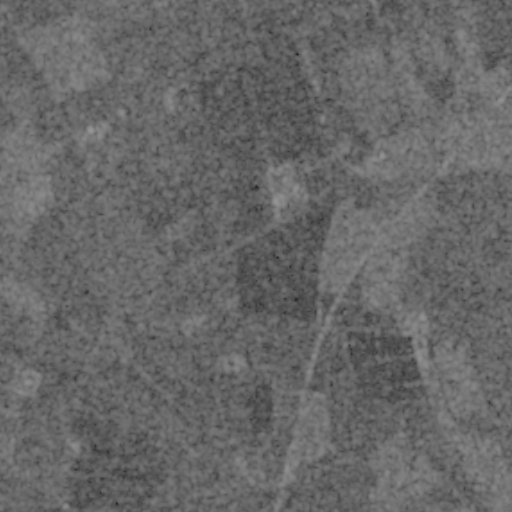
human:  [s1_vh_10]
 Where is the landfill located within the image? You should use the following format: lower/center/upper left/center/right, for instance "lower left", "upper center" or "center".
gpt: The landfill is located in the upper right of the image.
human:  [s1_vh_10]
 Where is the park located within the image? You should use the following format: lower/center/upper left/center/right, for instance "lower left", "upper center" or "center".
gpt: The park is located in the center of the image.
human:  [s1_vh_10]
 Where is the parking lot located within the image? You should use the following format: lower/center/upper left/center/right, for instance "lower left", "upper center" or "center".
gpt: The parking lot is located in the upper center of the image.
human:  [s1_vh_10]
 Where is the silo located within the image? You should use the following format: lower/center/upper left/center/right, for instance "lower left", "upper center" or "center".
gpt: The silo is located in the lower right of the image.
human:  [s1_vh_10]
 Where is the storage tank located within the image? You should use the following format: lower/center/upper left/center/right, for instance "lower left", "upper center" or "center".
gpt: The storage tank is located in the upper right of the image.
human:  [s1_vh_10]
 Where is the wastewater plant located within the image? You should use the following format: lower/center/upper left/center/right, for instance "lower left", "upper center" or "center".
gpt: The wastewater plant is located in the upper right of the image.
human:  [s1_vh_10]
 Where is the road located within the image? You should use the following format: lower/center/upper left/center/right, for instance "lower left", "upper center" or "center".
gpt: There is no road in the image.

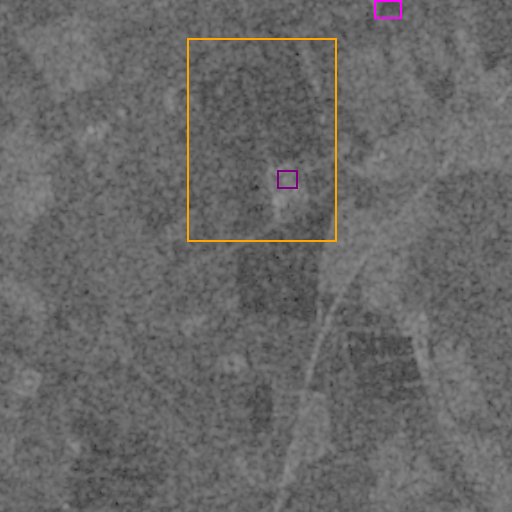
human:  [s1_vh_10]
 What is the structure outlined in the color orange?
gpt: The structure outlined in orange is a crop field.
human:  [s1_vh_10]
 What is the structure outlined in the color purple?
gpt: The structure outlined in purple is a park.
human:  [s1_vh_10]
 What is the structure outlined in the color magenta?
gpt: The structure outlined in magenta is a wastewater plant.
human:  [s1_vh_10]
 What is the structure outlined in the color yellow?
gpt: There is no yellow outline.